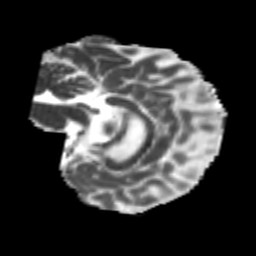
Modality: MD
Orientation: sagittal
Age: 23
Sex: female
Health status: healthy
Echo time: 0.074 s